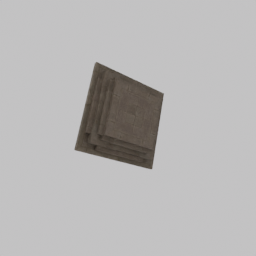
Label: architecture